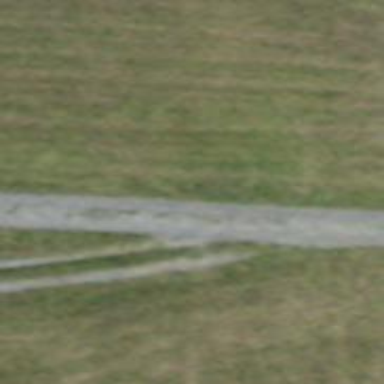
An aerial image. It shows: Grassy track.